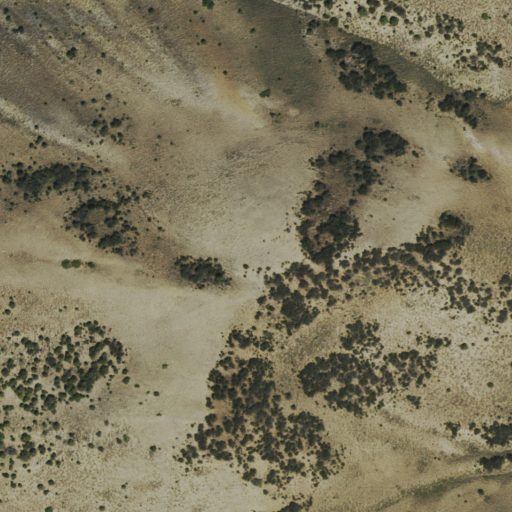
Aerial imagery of mountains in Nevada named Toquima Range containing shrub and evergreen forest